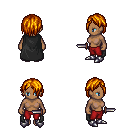
a pixel art fantasy rpg character, female body template, human, dark skin, black cape, red pants, dark blonde bangs hairstyle, metal boots, dagger, four views (front, back, left, right), 2x2 character sprite sheet, small pixel art, hard edges, no anti-aliasing